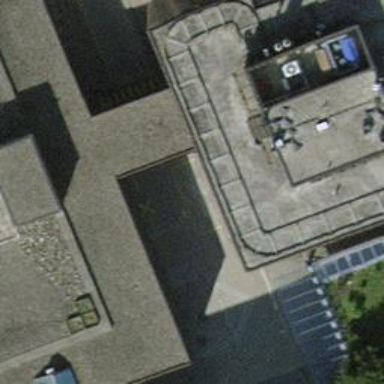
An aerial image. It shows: Building designated for bicycle parking.